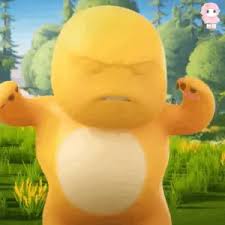
Label: nailong